Question: In Microsoft Ribbon Control, there is RibbonRadioButton where we can use on the Ribbon tab.

Are there equivalent in DevExpress WPF Controls?
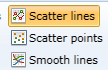
Answer: As an equivalent of RibbonRadioButton you can use the <URL>
P.S. Check if <URL> is able to answer questions faster than I do.